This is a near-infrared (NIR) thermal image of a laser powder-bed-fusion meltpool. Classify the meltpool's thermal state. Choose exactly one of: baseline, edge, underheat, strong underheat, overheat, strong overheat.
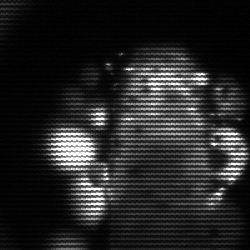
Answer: baseline